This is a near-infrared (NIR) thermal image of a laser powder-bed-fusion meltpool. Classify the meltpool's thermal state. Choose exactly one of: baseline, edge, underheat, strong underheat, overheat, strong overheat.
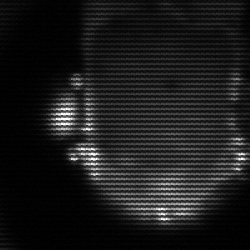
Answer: baseline